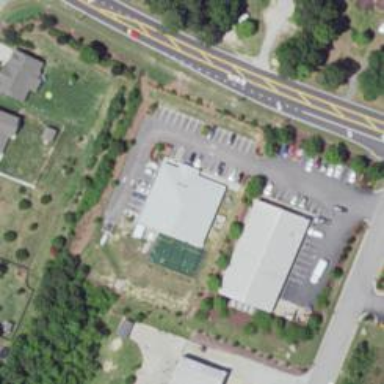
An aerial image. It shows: Veterinary facility.